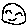
Label: smiley face